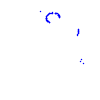
Particle: proton